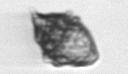
Label: Kryptoperidinium_triquetrum